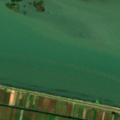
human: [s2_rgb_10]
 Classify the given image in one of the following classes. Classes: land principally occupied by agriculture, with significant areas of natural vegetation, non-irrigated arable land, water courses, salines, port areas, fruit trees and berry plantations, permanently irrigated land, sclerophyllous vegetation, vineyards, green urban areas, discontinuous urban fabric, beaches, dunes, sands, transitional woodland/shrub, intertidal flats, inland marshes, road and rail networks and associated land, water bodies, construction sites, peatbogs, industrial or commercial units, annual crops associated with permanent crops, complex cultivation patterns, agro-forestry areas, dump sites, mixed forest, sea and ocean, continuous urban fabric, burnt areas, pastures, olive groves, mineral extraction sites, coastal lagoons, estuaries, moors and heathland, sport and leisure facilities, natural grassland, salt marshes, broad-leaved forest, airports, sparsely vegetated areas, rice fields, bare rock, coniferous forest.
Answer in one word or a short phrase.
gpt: non-irrigated arable land, water courses